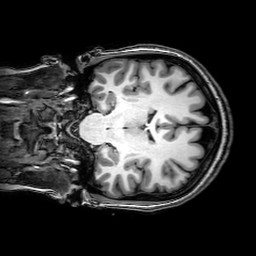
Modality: T1w
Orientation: coronal
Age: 22
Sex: female
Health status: healthy
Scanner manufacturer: philips
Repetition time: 0.008163 s
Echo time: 0.00373 s